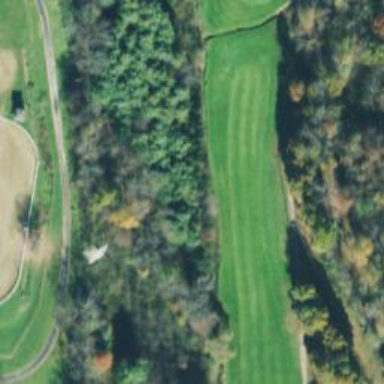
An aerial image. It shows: Golf hole.